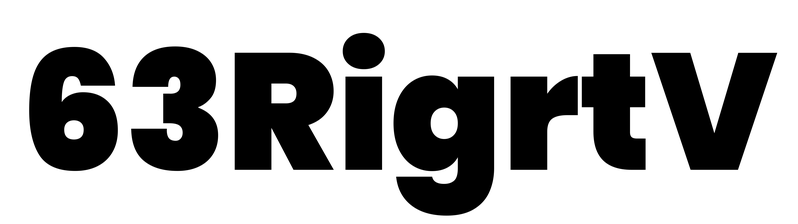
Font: Poppins-Black